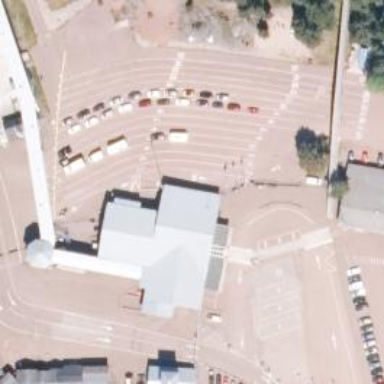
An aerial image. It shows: Ferry terminal.